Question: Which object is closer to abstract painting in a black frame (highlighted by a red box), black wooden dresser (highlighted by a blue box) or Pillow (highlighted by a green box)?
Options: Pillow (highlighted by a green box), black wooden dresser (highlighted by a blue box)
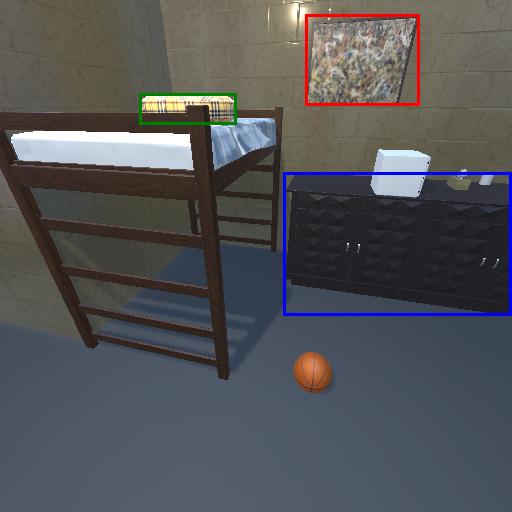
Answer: Pillow (highlighted by a green box)